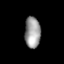
Tissue: prostate
Cell type: T cells
Senescence score: 0.2659
Nuclear area (px): 483
Mean DAPI intensity: 153.292